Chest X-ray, AP view. Patient: 29 years old, sex F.
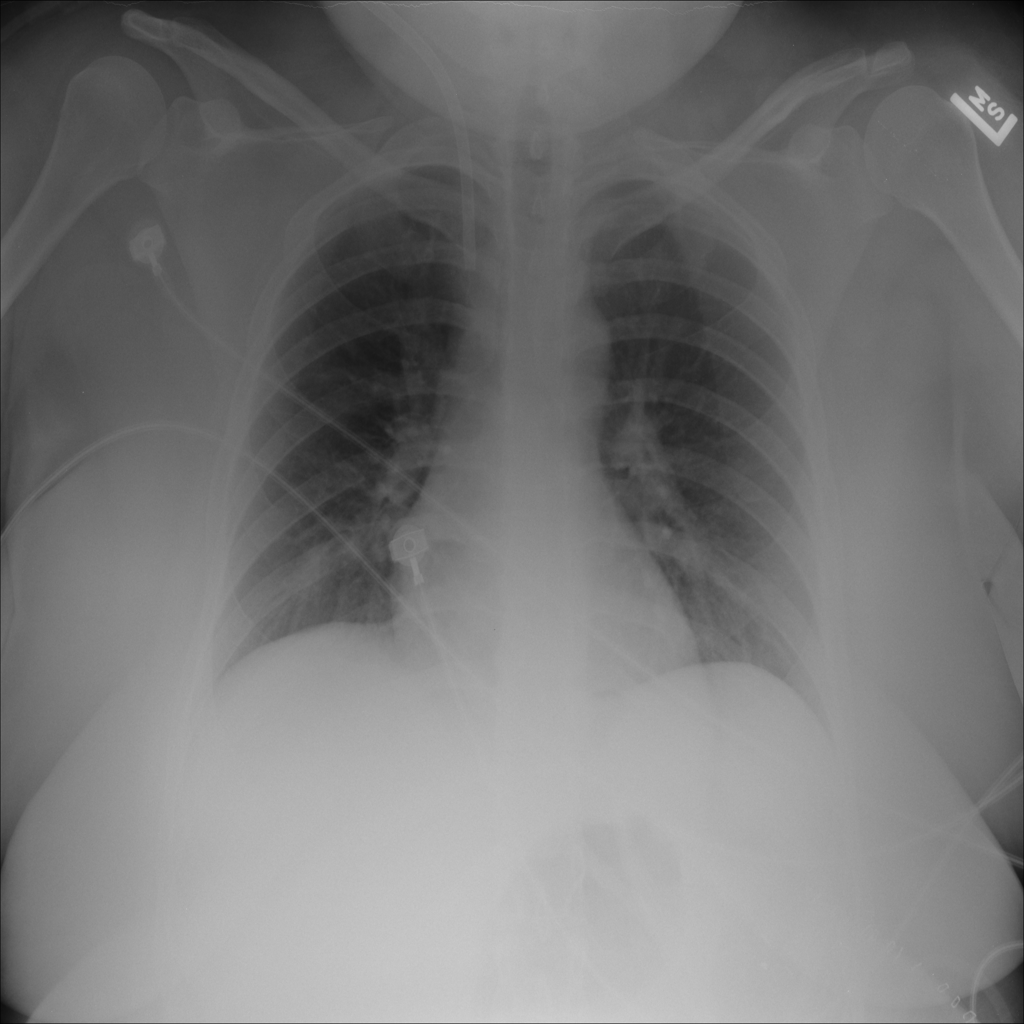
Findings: No Finding